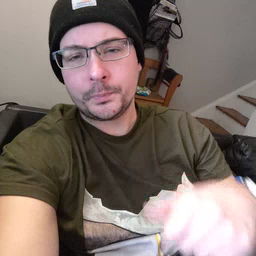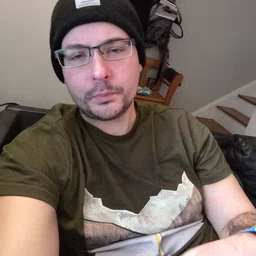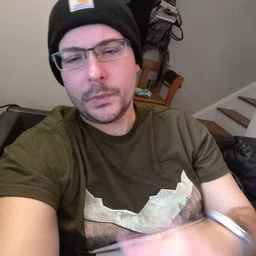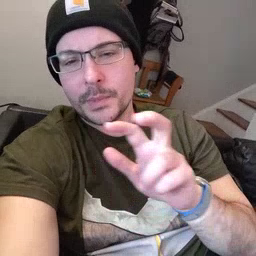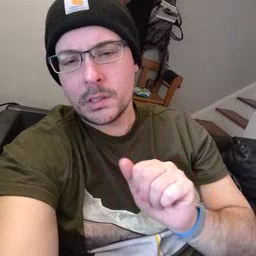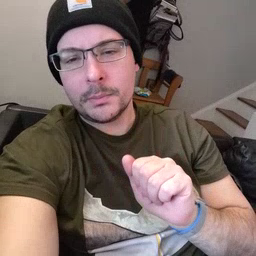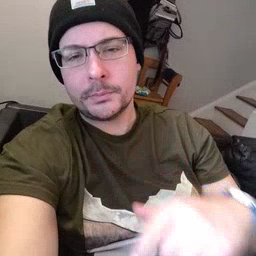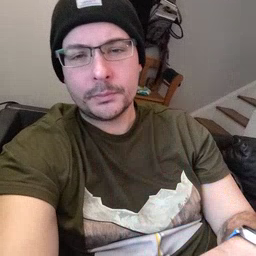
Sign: pizza